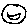
Label: smiley face